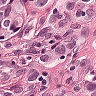
Metastatic tissue present: yes